Question: I am running autonomous underwater vehicle missions which give me lat, long, depth, and temperature data that I am trying to create 3D interpolations with. I am able to create the 3D model of the environment but I am trying to have the color fill be the interpolated temperature at each associated position.
The image below is the 3d depth chart I get that I want to have the fill color be the temperatures at those locations:

I have tried using colormap where surf(X, Y, Z, C) and C is the temperature data but that does not work.
This is what I have for code where VPSA is my data set and X = longitude, y = latitude, Z = depth, and C = temperature
'''
%Making Variables:
X = VPSA {:,1};
Y = VPSA {:,2};
Z = VPSA {:,3};
C = VPSA {:,4};
%Three axis plot
%Plotting Variable with coordinates
xi = linspace(min(X),max(X),1000);
yi = linspace(min(Y),max(Y),1000);
[Xi,Yi] = meshgrid(xi,yi);
Zi = griddata(X,Y,Z, Xi,Yi);
mesh (Xi,Yi,-Zi)
xlabel('Latitude')
ylabel('Longitude')
zlabel('Depth')
'''
UPDATE: I added the following lines of code
'''
Ci = griddata(X,Y,C,Xi,Yi);
mesh(Xi,Yi,-Zi,Ci)
'''
to get the following figure, but it is so hard to tell what is going on, I wonder if there is a way to smooth the interpolation out into a box so it isn't as jagged. <URL>
Thank you!!
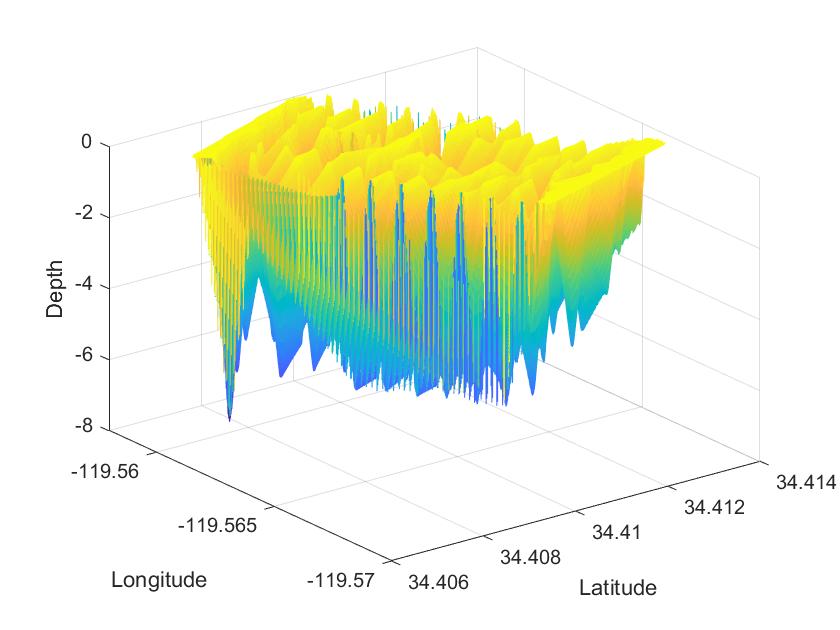
Answer: I am assuming that the original 'X,Y,Z,C' data points are matched, and you can use the command 'mesh(X,Y,Z,C)' to get a usable plot. Now you are looking to do the same, but with an interpolated dataset.
In this case, you only need to give the 'mesh' command a the color data 'C'.
'C' also needs to be interpolated, so maybe something like:
'''
Ci = griddata(X,Y,C,Xi,Yi); % Interpolate C the same way you did for Z
mesh(Xi,Yi,-Zi,Ci)
'''